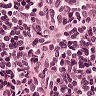
Metastatic tissue present: no